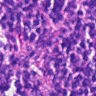
Metastatic tissue present: no